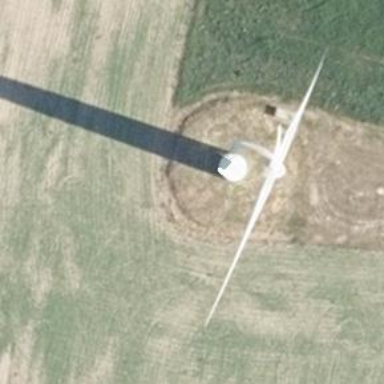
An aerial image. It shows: Wind power generator.